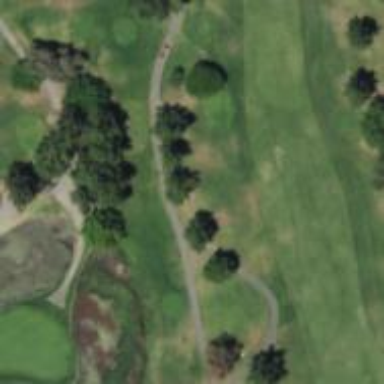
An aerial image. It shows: Golf fairway in the image.